Aerial crown-view tile of a tropical tree (Barro Colorado Island, Panama), acquired 20250124:
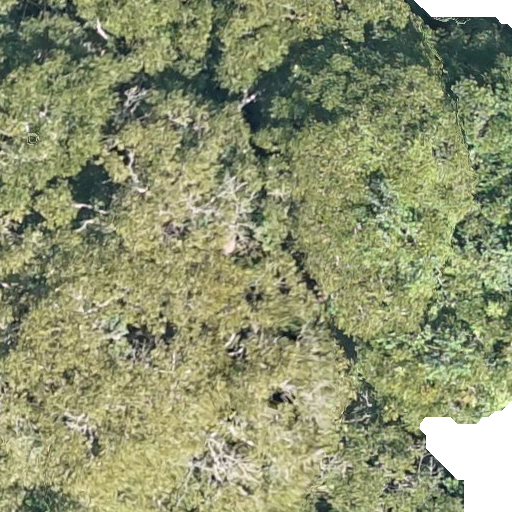
Species: Dipteryx oleifera
GBIF accepted scientific name: Dipteryx oleifera
Crown area: 616.48 m²